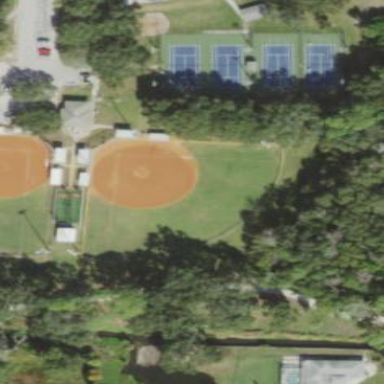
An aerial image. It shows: Baseball pitch for leisure land activities.